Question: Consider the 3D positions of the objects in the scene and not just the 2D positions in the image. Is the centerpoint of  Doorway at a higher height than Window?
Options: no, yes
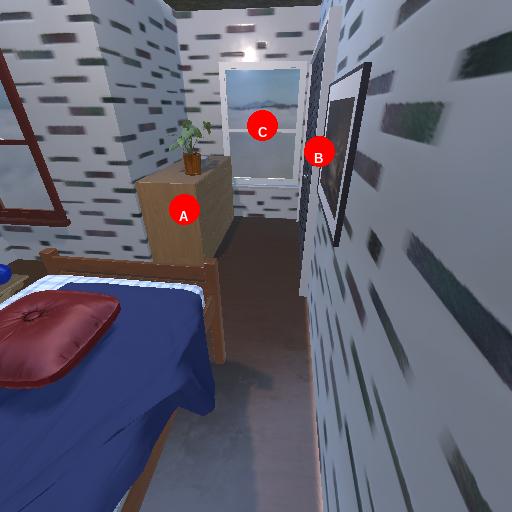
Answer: no